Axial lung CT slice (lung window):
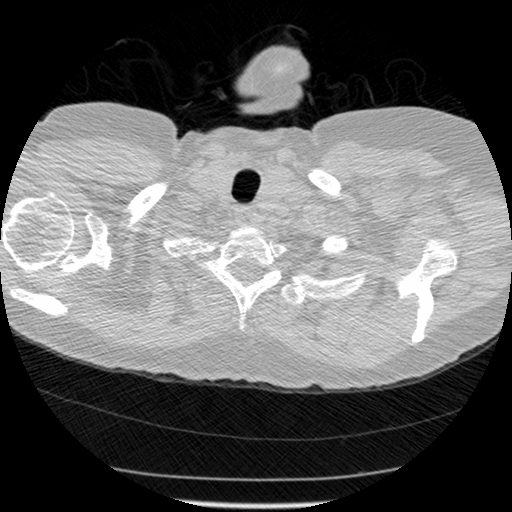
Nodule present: no